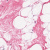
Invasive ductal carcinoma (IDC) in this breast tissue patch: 0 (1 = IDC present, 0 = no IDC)